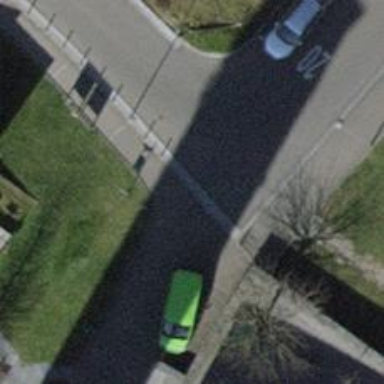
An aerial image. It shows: Bollard.